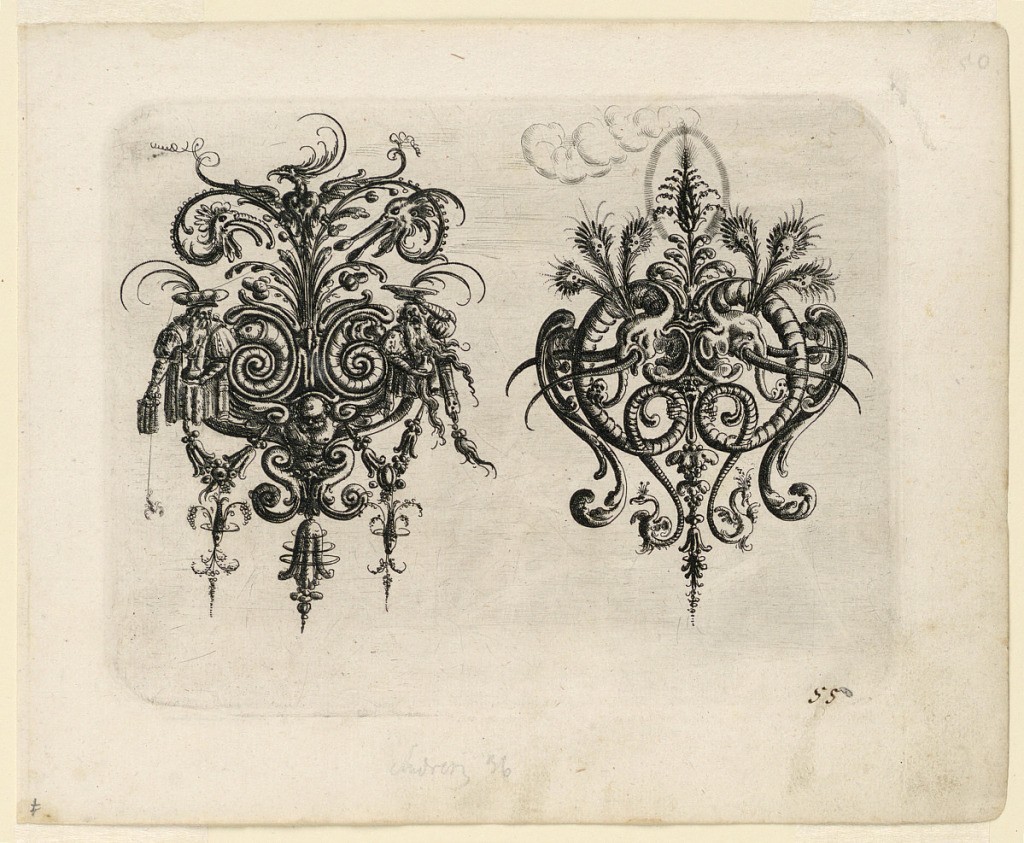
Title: Plate 55 from Neüw Grotteßken Buch (New Book of Grotesques)
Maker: Christoph Jamnitzer, German, 1563 - 1618
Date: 1610
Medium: Engraving on laid paper
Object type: Print
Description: Two ornamental cartouches of auricular cartilage forms. The one at the left composed of human and mollusk forms; at the right, of elephant heads with feathery tufts and spiralling trunks.